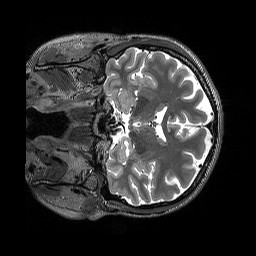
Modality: T2w
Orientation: coronal
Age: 40
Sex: female
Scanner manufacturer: siemens
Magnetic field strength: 3 T
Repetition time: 3.2 s
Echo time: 0.564 s